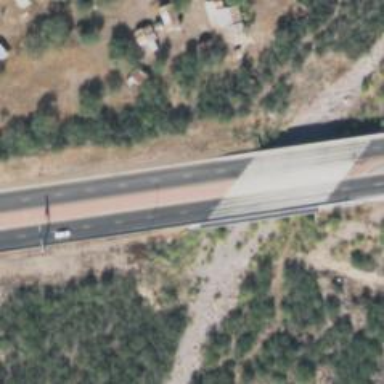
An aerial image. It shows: Bridge crossing over expressway trunk road.